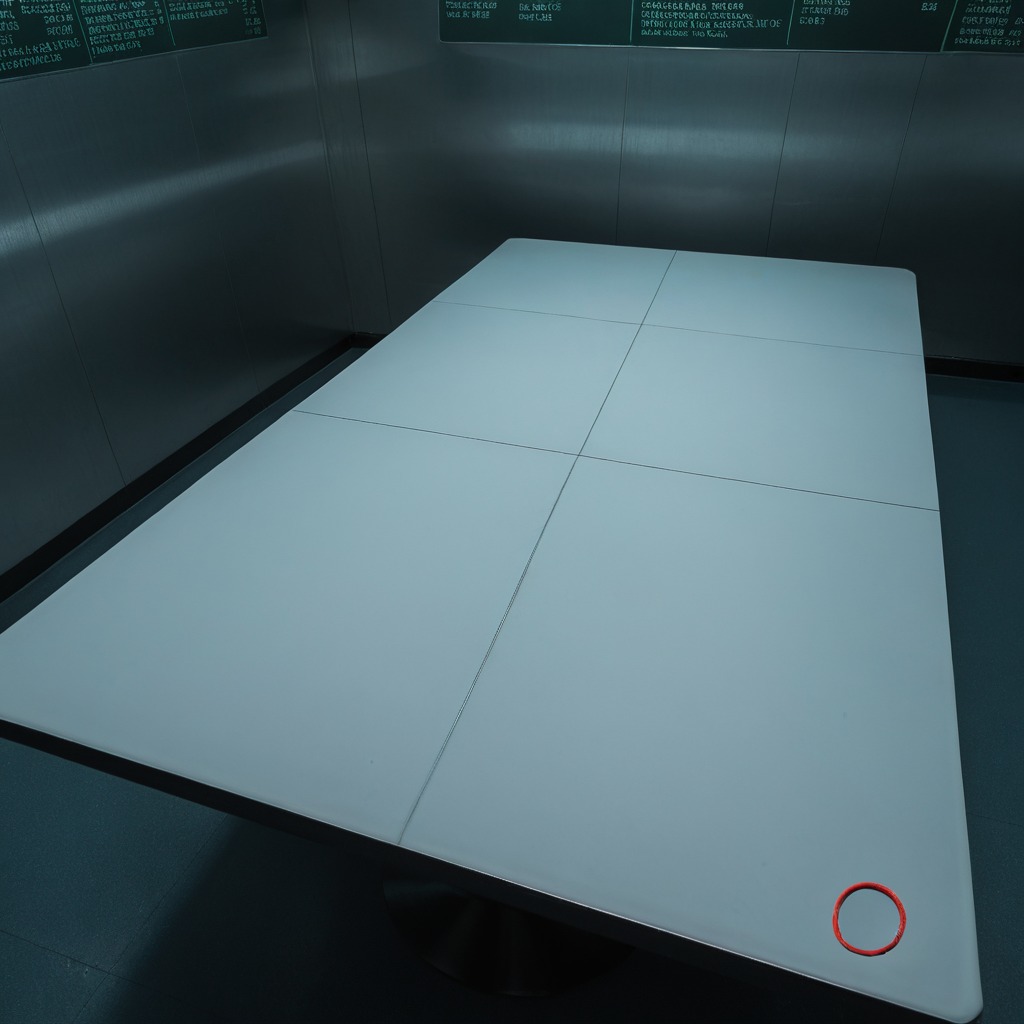
A rubber O-ring lies on the clean empty table in a railway signal maintenance room lit by harsh overhead fluorescents photorealistic surface textures crisp shadows high dynamic range